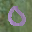
Label: 0